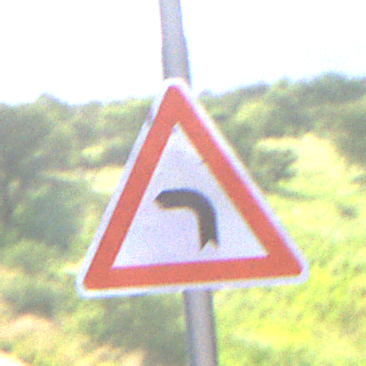
Verkehrszeichen: KurveLinks
Umgebung: Outdoor, RoadRail
Tageszeit: MorningAfternoon
Wetter: PartlyCloudy
Licht: Natural
Jahreszeit: NotSpecified
Kontrast: HighContrast